Question: In Oracle Reports I am able to run reports which get parameters by querying from database. In PHP/mySQL I am able to populate data in HTML dropdown menu by using sql query.
I would like to do the same in my JasperReports, either using JasperReport Studio or using JasperReport Server input controls. The current LOV I am able to get using JReport 'Input Controls' makes me enter options manually.
This is what I am trying to explain in words:

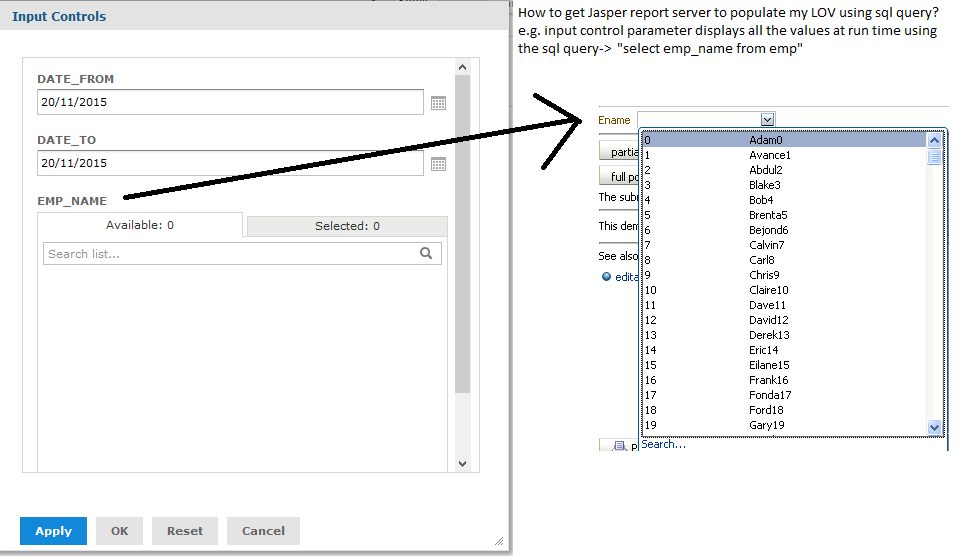
Answer: You can do this with an Input Control in JasperServer. When in the Create Input Control page of the wizard choose a Type of Single-select Query. This will enable you to enter a SQL query so you can provide a list of options from the database.
There is also a Multi-select Query alternative.